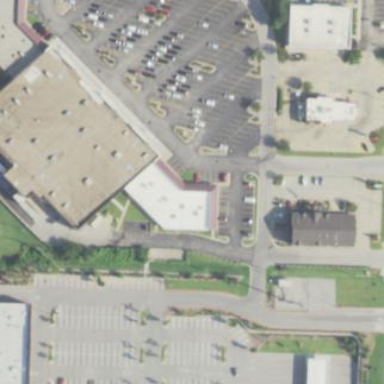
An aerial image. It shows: Retail area categorized as shopping mall.